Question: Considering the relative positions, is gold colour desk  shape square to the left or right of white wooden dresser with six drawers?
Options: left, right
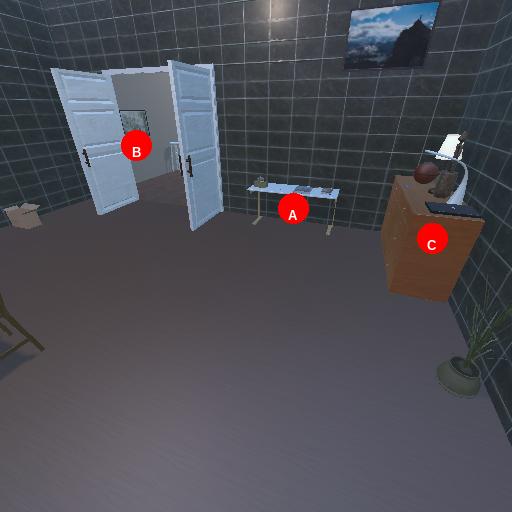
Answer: left